Current action and preconditions to check: trajectory_clear

Your task: For each precondition in the list above, predict whether it will hold at this action.

Consider the current scene as observed from the mobile robot's camera, and analyze the predicted future states of all dynamic agents (e.g., people, animals, vehicles, or any moving entities) within the NEXT SECOND.

IMPORTANT: Only answer "very likely" if you are absolutely certain—based on strong, clear evidence—that a dynamic agent will violate the precondition in the predicted future state. Do NOT answer "very likely" for unlikely, ambiguous, or low-probability risks.

Ask yourself for each precondition: Is there a high probability, with clear and convincing evidence, that the predicted future states of any dynamic agent will interfere with the predicted future state of the currently executing action within the NEXT SECOND, causing that precondition to fail?

Assess the risk level based on these predictions. Use "likely" or "very likely" if motions create a clear risk of interference.

Use "neutral" or "improbable" if agents are nearby but their predicted paths are clearly diverging or non-conflicting.

Failure Risk Categories: "very improbable", "improbable", "neutral", "likely", "very likely"

Answer Format: Output ONLY the probability_of_failure value from these categories: "very improbable", "improbable", "neutral", "likely", "very likely"

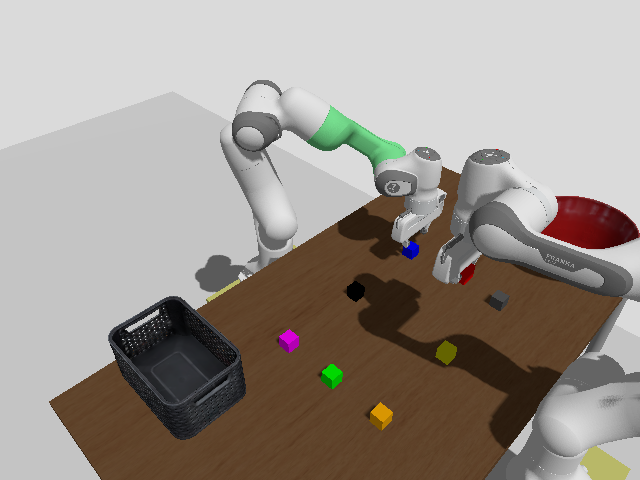

Answer: very improbable